Field crop: tomato
Growth stage: 1
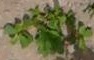
Species: portulaca